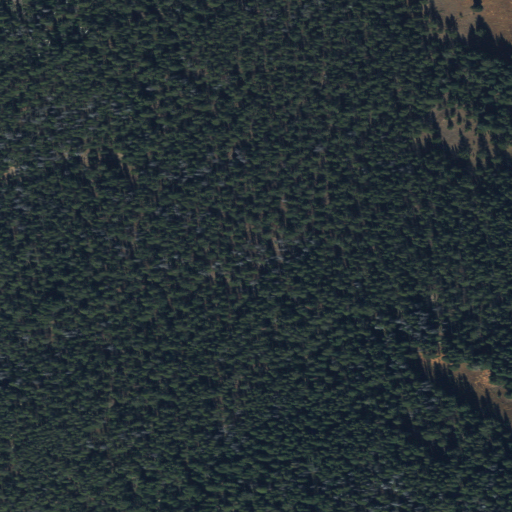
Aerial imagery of gap in Montana named Alder Pass containing evergreen forest and shrub